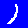
Digit: 1